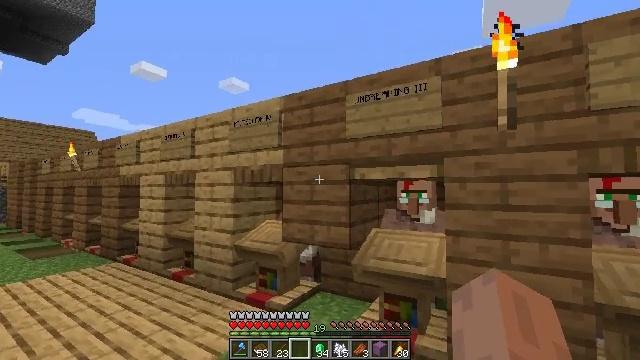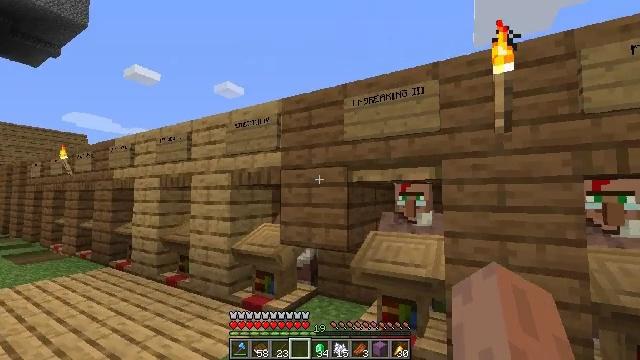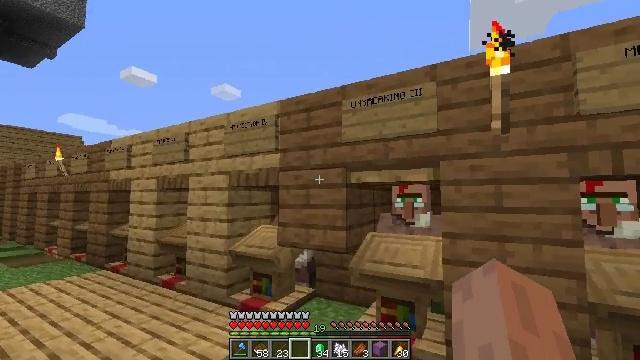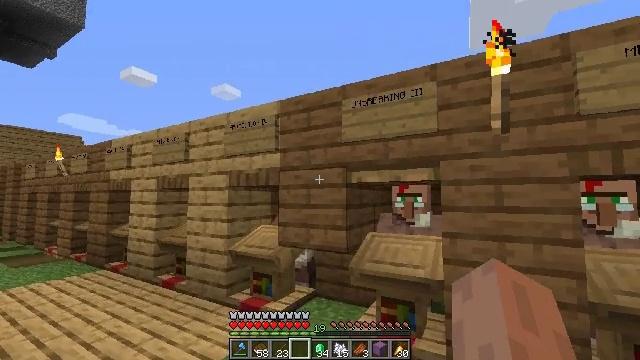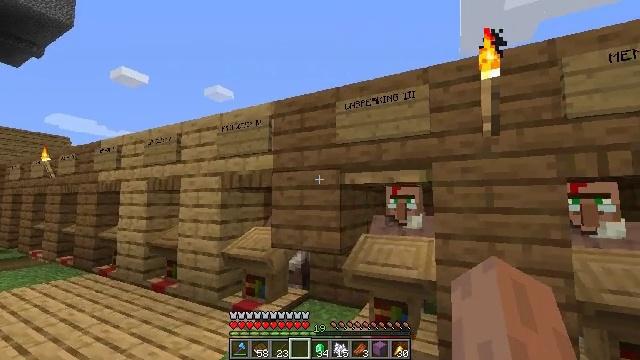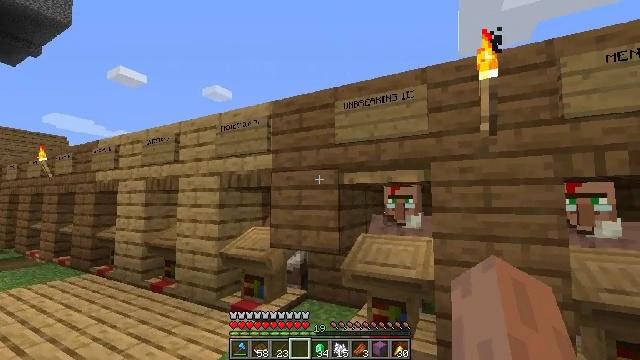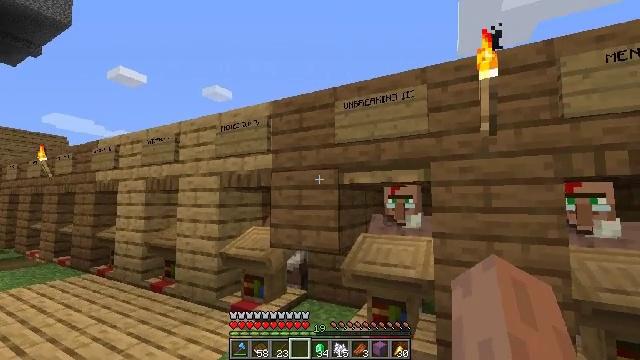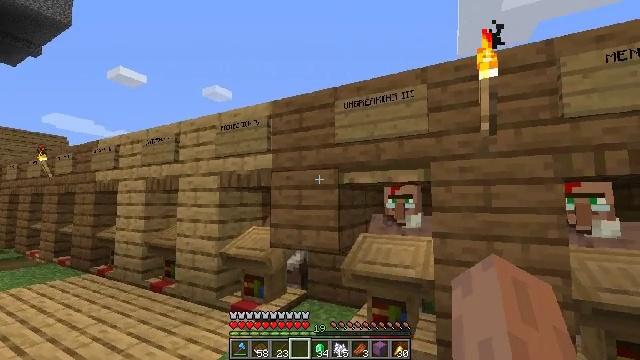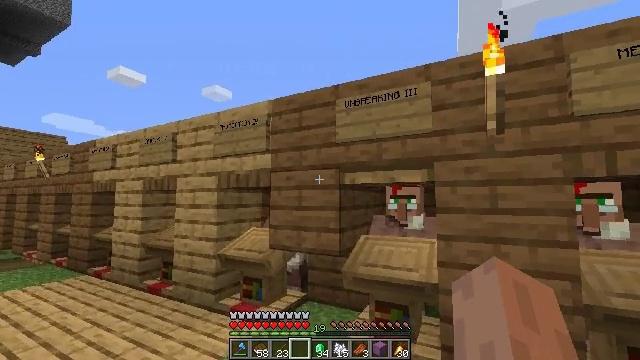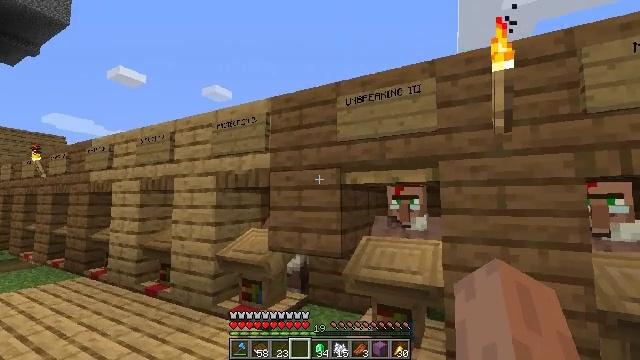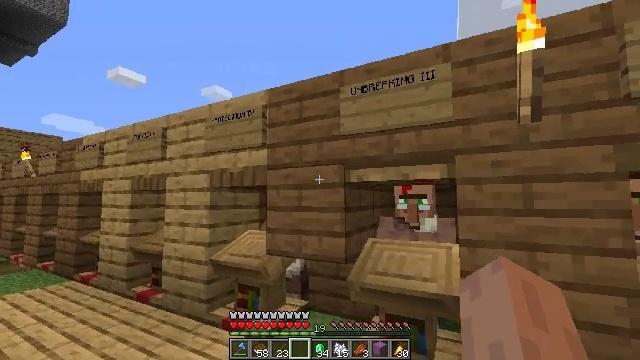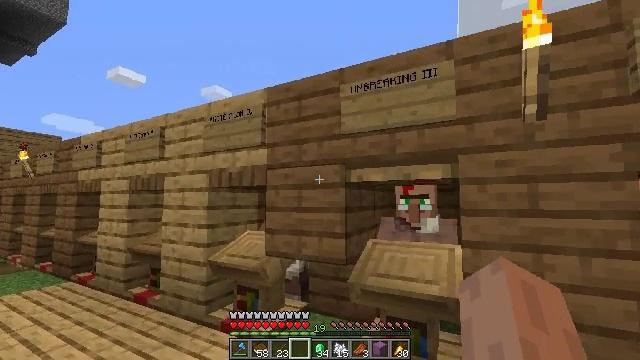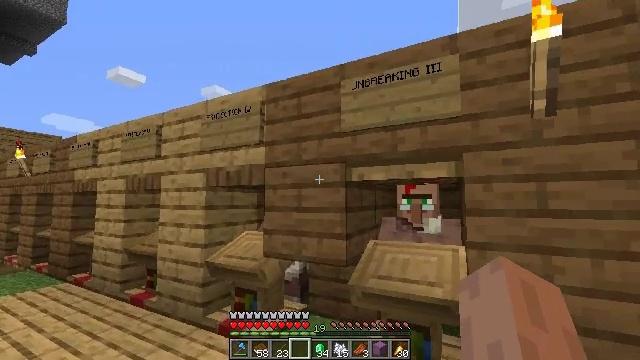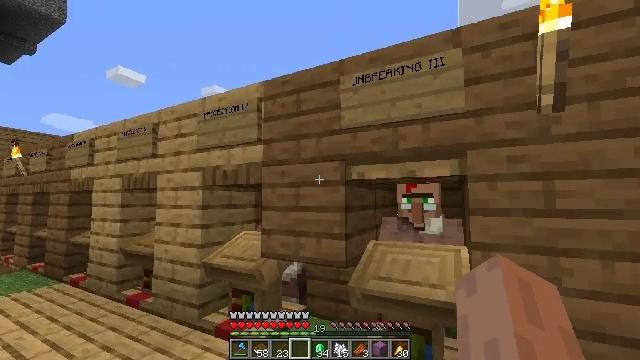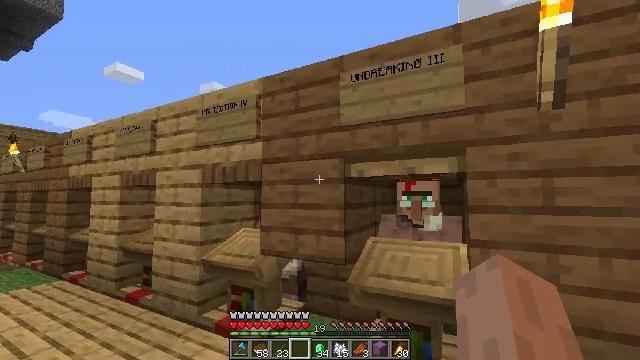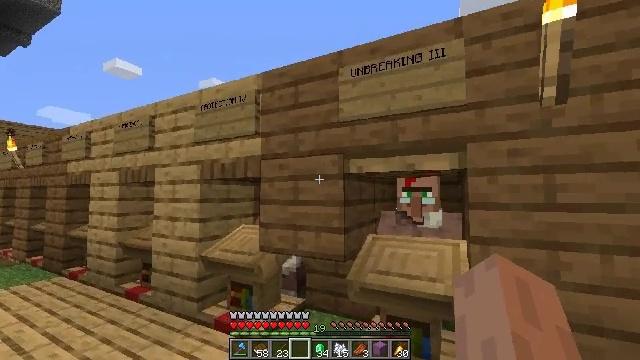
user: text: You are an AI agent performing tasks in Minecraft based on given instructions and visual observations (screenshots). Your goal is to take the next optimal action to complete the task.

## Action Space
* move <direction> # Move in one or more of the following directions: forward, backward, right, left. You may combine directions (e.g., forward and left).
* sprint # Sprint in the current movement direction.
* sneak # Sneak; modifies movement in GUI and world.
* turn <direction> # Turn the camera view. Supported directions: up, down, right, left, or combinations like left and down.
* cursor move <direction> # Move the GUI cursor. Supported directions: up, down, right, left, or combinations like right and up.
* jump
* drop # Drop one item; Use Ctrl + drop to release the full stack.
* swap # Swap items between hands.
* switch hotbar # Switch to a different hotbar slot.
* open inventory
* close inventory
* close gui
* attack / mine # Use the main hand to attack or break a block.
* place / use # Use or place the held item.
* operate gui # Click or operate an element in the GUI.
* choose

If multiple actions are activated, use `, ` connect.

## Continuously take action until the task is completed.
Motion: motion action
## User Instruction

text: Make an enchanted book with the help of the enchanting table.
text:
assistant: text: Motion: turn right
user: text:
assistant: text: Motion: no_op
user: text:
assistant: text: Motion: no_op
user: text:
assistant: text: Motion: turn right
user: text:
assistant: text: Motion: no_op
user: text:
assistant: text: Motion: no_op
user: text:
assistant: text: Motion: no_op
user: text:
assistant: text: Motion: move forward
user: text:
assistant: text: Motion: move forward
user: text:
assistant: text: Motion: move forward
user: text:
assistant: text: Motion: no_op
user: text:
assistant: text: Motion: no_op
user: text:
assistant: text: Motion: no_op
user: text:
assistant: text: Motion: no_op
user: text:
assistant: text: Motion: no_op
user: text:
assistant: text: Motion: turn right and down
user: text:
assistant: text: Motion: turn right and down
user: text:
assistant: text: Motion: turn right and up
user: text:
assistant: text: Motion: move forward, turn right and up
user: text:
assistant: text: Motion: move forward
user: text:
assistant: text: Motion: move forward, turn right and down
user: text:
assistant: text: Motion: move forward, turn right and down
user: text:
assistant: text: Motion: no_op
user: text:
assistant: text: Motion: no_op
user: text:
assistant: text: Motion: no_op
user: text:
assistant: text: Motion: no_op
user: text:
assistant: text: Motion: use / place
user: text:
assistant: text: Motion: turn left, use / place
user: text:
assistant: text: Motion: turn left, use / place
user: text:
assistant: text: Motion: turn left